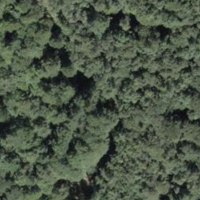
EUNIS habitat code: 41
Species observed at this site:
Poecile palustris
Phylloscopus collybita
Fringilla coelebs
Cyanistes caeruleus
Periparus ater